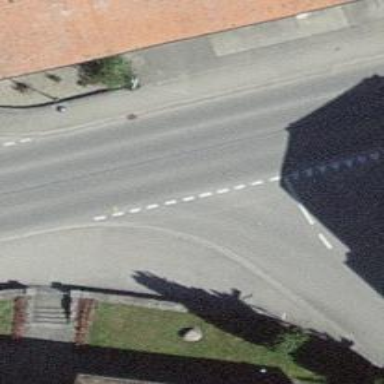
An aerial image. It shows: Bus stop along the road.